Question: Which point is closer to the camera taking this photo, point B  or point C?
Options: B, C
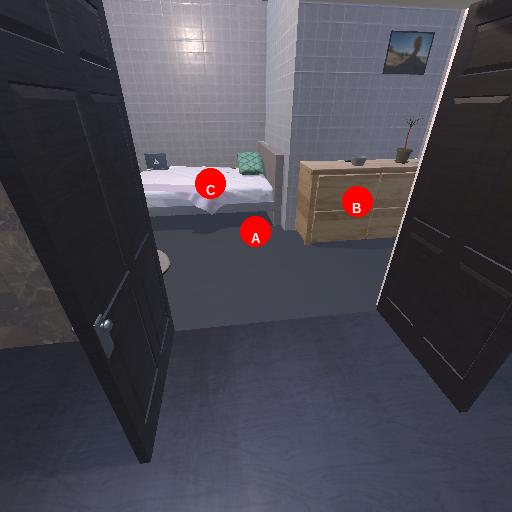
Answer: B